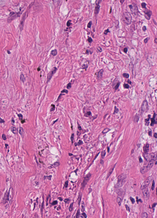
Tumor epithelial tissue: no
Tumor-associated stroma tissue: yes
Normal tissue: no